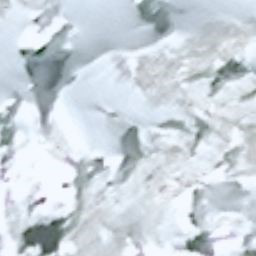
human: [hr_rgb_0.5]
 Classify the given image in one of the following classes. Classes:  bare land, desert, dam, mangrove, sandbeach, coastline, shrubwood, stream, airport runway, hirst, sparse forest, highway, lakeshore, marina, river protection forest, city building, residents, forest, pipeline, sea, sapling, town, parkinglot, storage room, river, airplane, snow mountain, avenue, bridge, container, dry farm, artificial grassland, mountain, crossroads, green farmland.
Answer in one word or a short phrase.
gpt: snow mountain